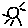
Label: sun